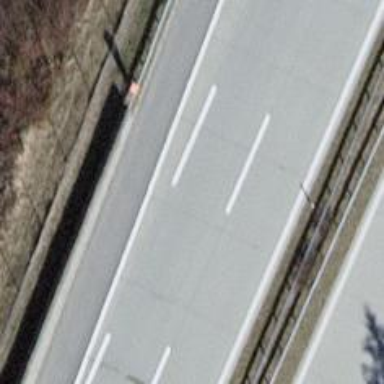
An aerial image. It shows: Asphalt motorway.